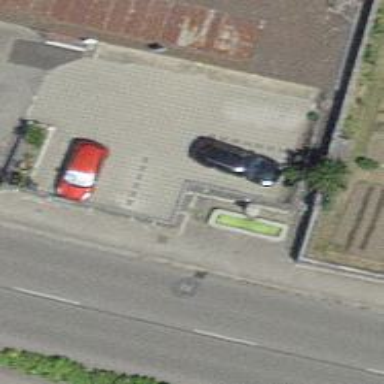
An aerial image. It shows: Fountain.